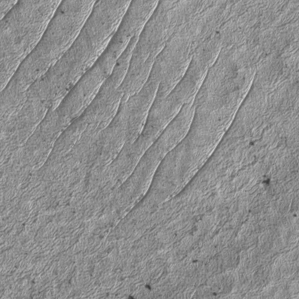
Label: frost